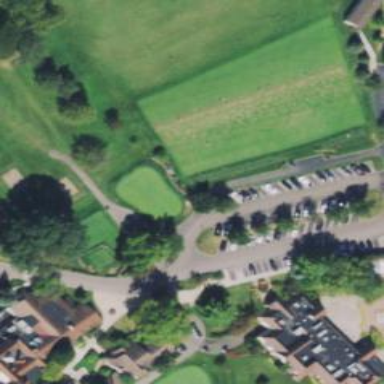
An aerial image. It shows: Path used for both walking and golf.